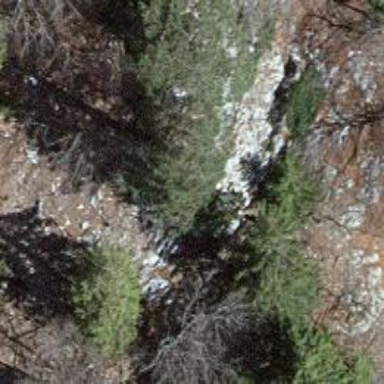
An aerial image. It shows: Steep path on the ground.